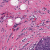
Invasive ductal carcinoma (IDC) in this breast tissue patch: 0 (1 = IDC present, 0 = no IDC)